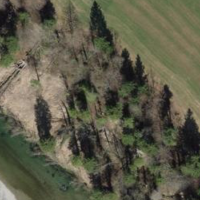
EUNIS habitat code: 44
Species observed at this site:
Milvus milvus